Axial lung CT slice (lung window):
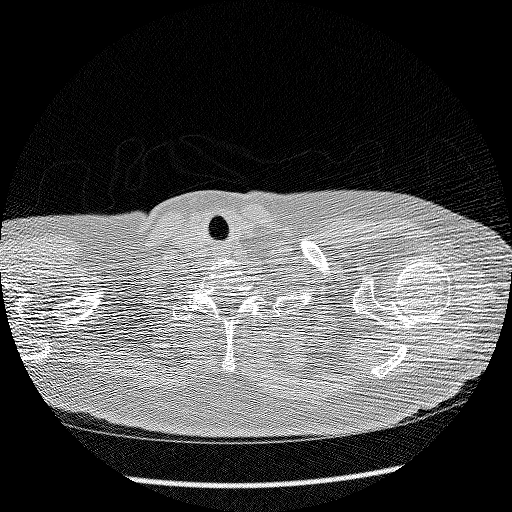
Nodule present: no